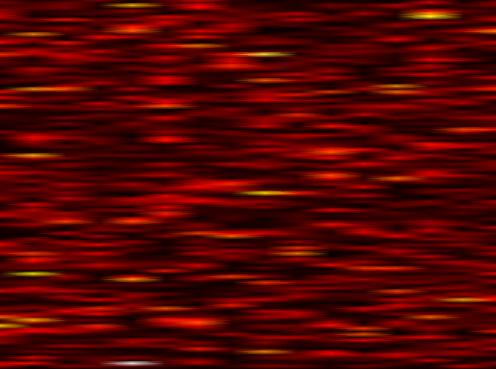
Label: OFDM